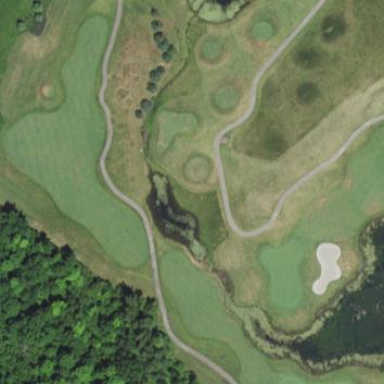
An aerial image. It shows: Picturesque scene of golf course with lateral water hazard.